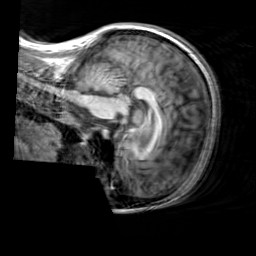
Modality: T1w
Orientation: sagittal
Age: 44
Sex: female
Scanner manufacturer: siemens
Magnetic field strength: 3 T
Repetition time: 2.3 s
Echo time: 0.00303 s